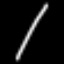
Label: line